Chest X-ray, PA view. Patient: 65 years old, sex F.
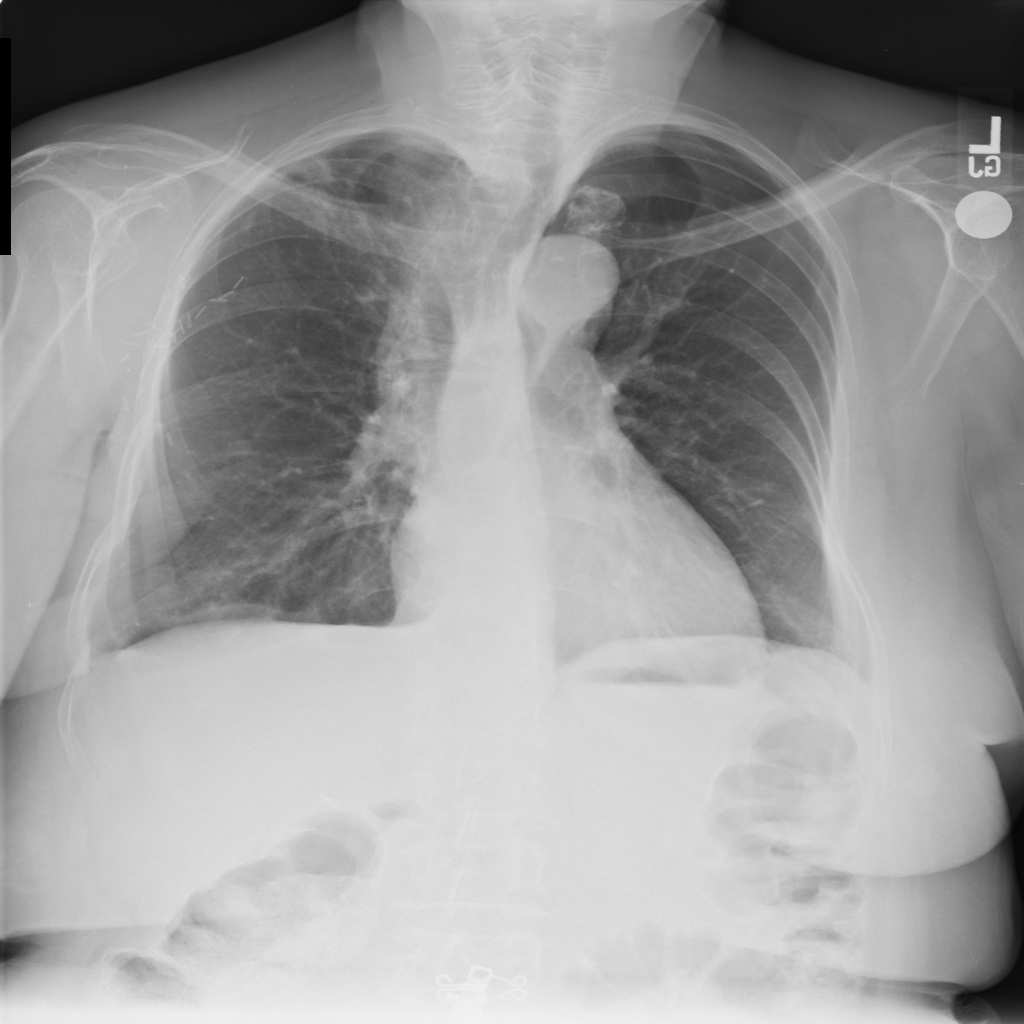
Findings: Nodule